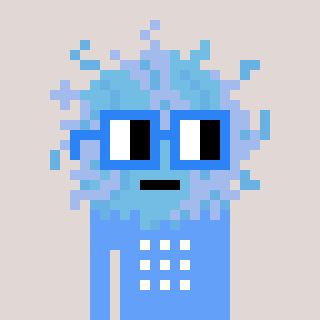
a pixel art character with square blue glasses, a lint-shaped head and a blue-colored body on a warm background